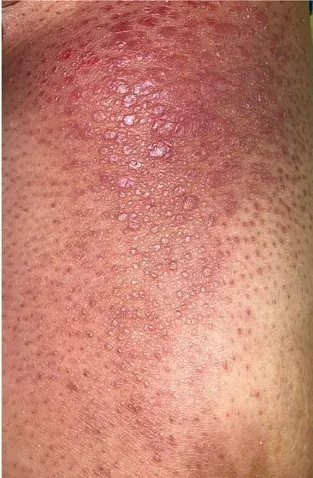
Clinical presentation of the patient. (B) Tumoral lesion of the limb after first line treatment.
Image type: endoscopy (gi_endoscopy)